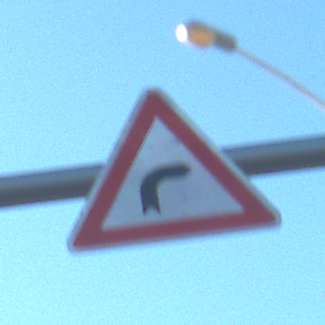
Verkehrszeichen: KurveRechts
Umgebung: Outdoor, Urban
Tageszeit: MorningAfternoon
Wetter: Clear
Licht: Natural
Jahreszeit: NotSpecified
Kontrast: HighContrast